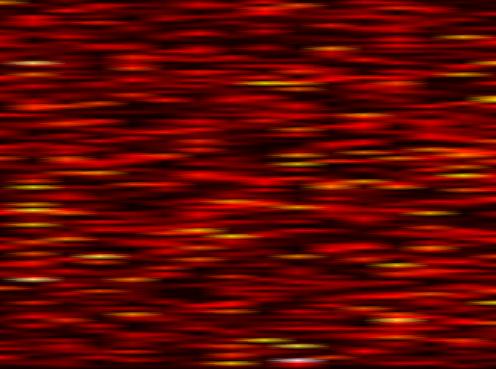
Label: FBMC